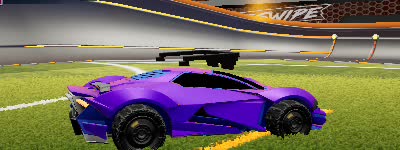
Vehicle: werewolf